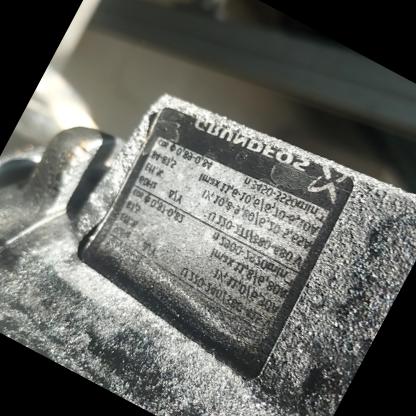
Klasa: tabliczka-znamionowa